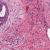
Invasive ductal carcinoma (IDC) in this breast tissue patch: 1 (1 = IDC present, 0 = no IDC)